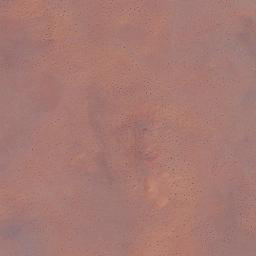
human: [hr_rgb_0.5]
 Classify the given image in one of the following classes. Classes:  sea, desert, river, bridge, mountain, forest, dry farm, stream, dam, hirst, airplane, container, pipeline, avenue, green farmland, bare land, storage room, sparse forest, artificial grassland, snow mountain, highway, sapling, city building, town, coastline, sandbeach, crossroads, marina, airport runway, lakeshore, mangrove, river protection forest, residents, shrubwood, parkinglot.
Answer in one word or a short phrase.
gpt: desert